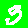
Digit: 3